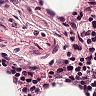
Metastatic tissue present: no